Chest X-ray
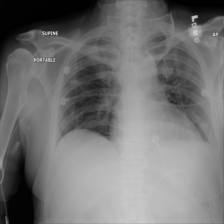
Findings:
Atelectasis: positive
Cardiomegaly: negative
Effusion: negative
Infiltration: negative
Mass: negative
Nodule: negative
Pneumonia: negative
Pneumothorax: negative
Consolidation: negative
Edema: negative
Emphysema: negative
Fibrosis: negative
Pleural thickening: negative
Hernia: negative